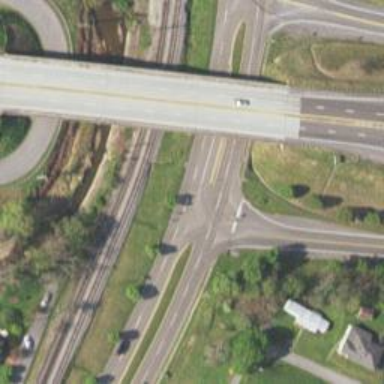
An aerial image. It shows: Trunk link highway.